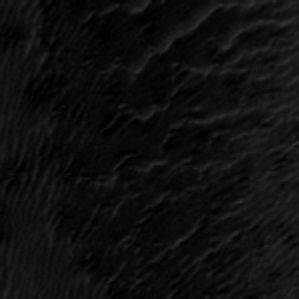
Label: frost